Question: So, the interrupts seem to work insofar as "interrupting" when an event happens. My only problem is that I the interrupts will occur 2-3 times and everything essentially stops (Serial out, everything).
I was programming the board to output serially a calculated distance based on the output of the HC-SR04 distance IC. The distances are calculated accurately but, like I said earlier, everything seems to freeze. Below is both the code and an image of the serial monitor.

'''
#define TRIGPIN 4
#define ECHOPIN 3
#define RED 2
#define GREEN 13
#define INTNUM 1 //interrupt pin 1 is digital pin 3 on the duemilanove
#define PULSE 10 //microseconds
#define CYCLETIME 50 //milliseconds
void ledWrite(int), trigPulse(), getTime();
int millisNow, millisPrev = 0;
int microsPrev;
boolean isHigh = false;
void setup() {
Serial.begin (9600);
pinMode(TRIGPIN, OUTPUT);
pinMode(ECHOPIN, INPUT);
pinMode(RED, OUTPUT);
pinMode(GREEN, OUTPUT);
attachInterrupt(INTNUM, getTime, CHANGE);
}
void loop() {
trigPulse();
// some other code while waiting on HC-SR04 to interrupt us when echo goes HIGH
}
void trigPulse(){
if( (millisNow = millis()) - millisPrev >= CYCLETIME){ //sufficient cycle time
digitalWrite(TRIGPIN, HIGH);
delayMicroseconds(PULSE);
digitalWrite(TRIGPIN, LOW);
millisPrev = millisNow; //reset clock
}
return;
}
void ledWrite(int dTime){
int distance = dTime/58.2;
if (distance < 4) {
digitalWrite(RED,HIGH);
digitalWrite(GREEN,LOW);
}
else {
digitalWrite(RED,LOW);
digitalWrite(GREEN,HIGH);
}
if (distance >= 200 || distance <= 0){
Serial.println("Out of range");
}
else {
Serial.print(distance);
Serial.println(" cm");
}
}
void getTime(){
int timeNow = micros();
Serial.println("Interrupted");
if(isHigh == false){
microsPrev = timeNow; //get time now, pin LOW->HIGH
isHigh = true;
Serial.println("Returning ..");
return;
}
else { //pin HIGH->lOW
ledWrite(timeNow - microsPrev);
isHigh = false;
microsPrev = micros();
Serial.println("Returning ..");
return;
}
return;
}
'''
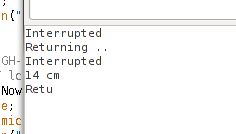
Answer: I think you are getting interrupt while you are already processing interrupt. You should try disabling the interrupt as soon as you are in interrupt function and re-enable it again when you are done processing just before return. Hence I would advice to have just one return so that you don't have to repeat code of enabling interrupt. Also make sure the function which you are calling inside your interrupt code do not re-enable the interrupt. It may happen that the function micros() or any of the Serial function are re-enabling the interrupt.
I would suggest instead of calling function directly in you interrupt code try using some flags and set/reset in interrupt and use these flags in main loop to call your regular function.